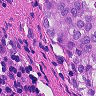
Metastatic tissue present: yes